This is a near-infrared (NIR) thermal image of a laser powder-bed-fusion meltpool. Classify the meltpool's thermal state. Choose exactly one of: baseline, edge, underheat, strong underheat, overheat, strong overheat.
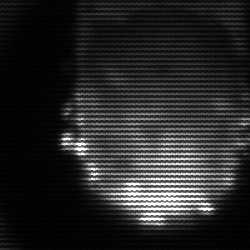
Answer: baseline